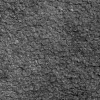
Atmospheric dust classification: not_dusty